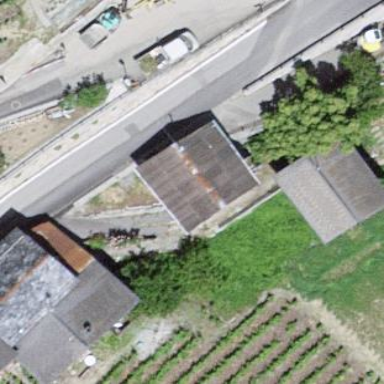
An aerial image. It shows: Detached building.